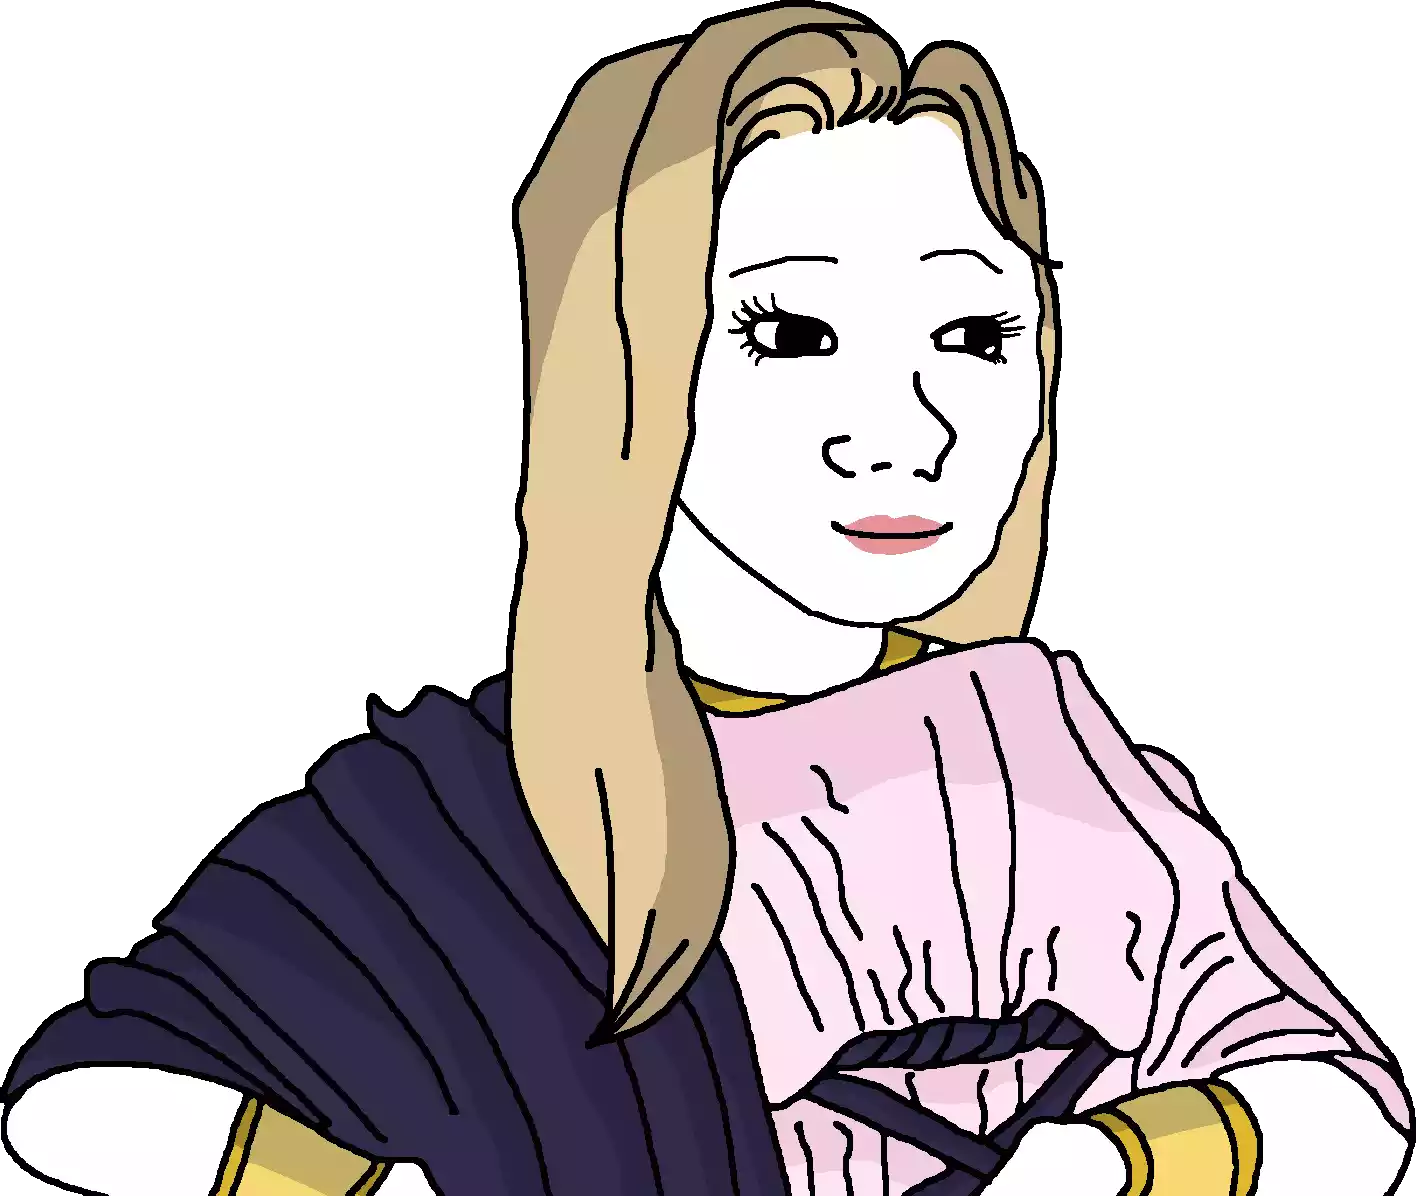
Label: 5_Trad_Wife